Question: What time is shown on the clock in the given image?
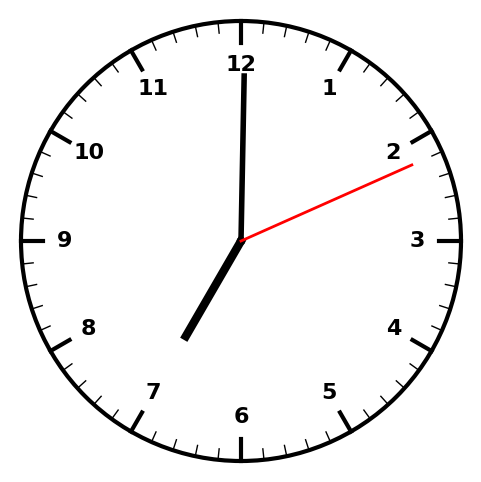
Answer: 07:00:11